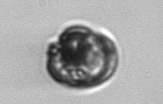
Label: Proterythropsis